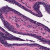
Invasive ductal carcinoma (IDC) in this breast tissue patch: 0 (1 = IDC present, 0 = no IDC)